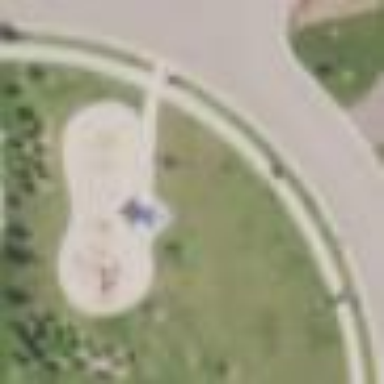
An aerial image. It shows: Park.